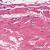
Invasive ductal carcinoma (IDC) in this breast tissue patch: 0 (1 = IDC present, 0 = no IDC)